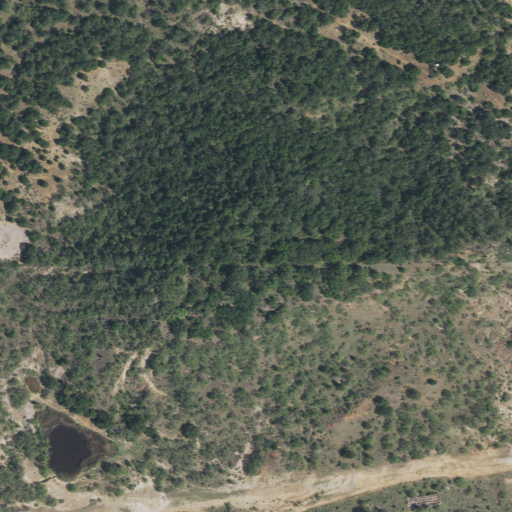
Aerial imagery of mountain in Texas named Coal Mine Mountain containing grassland, deciduous forest, shrub, evergreen forest, open development, and high intensity development